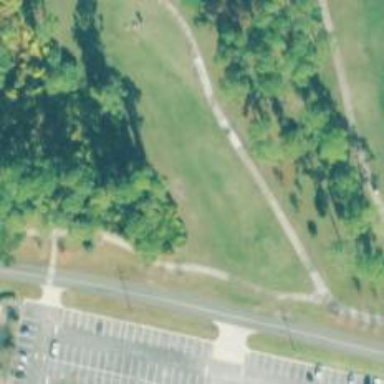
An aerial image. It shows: Service road used as golf cart path.